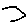
Label: hexagon